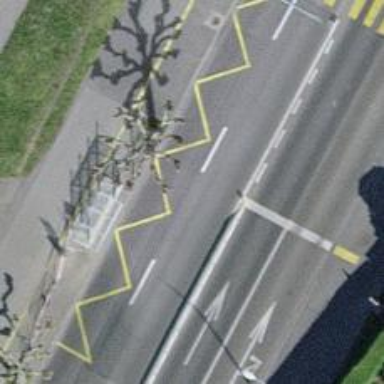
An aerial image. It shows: Bus stop with designated public transport stop position.